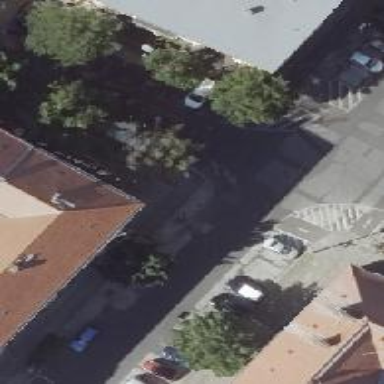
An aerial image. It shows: Residential road with separate sidewalks. There is parallel parking on the right side of the street and perpendicular parking on the left side.